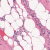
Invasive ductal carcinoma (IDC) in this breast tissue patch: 0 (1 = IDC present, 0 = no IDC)